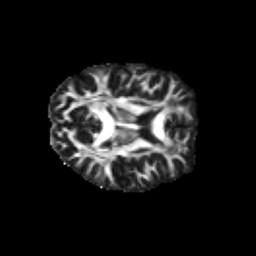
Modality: FA
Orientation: axial
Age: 23
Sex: male
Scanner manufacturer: siemens
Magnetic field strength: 3 T
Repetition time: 1.8 s
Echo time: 0.07 s